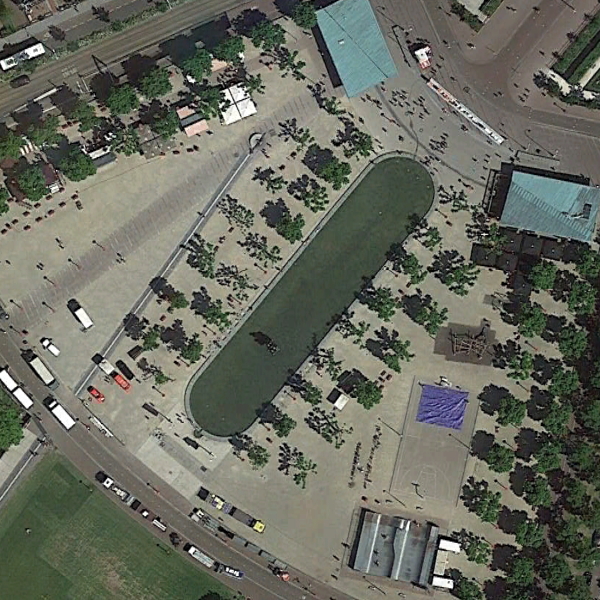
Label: Square